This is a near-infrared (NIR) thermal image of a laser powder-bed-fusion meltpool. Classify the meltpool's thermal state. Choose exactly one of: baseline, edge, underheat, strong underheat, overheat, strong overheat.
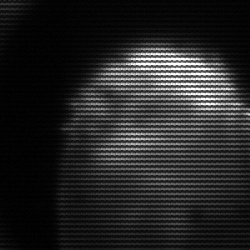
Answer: edge